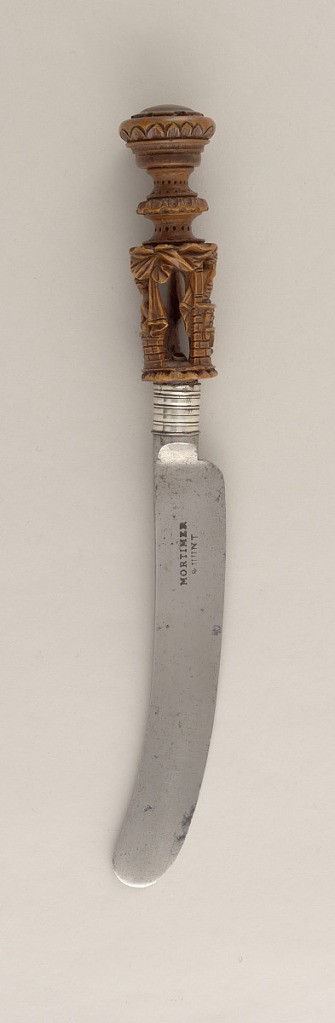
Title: Knife with Figural Carved Wood Handle
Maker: Mortimer & Hunt
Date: Handle ca. 1710; blade ca. 1840
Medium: wood, steel, silver
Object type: knife
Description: Saber-shaped blade (replacement) with reeded socket. Turned and carved wooden handle depicts a female at balcony and a reverse nude female in bath. Both figures surmounted by draping swags. Carved handle terminal.